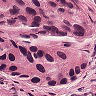
Metastatic tissue present: yes